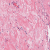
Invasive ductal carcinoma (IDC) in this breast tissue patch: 0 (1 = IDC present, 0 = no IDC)